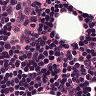
Metastatic tissue present: no